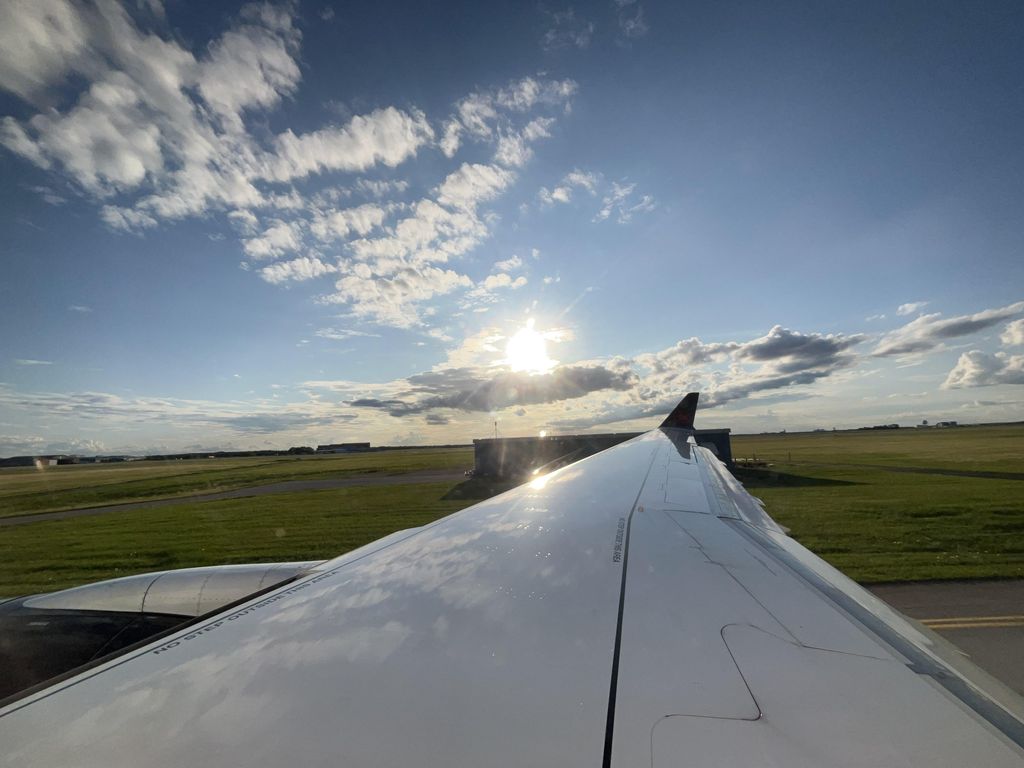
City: winnipeg